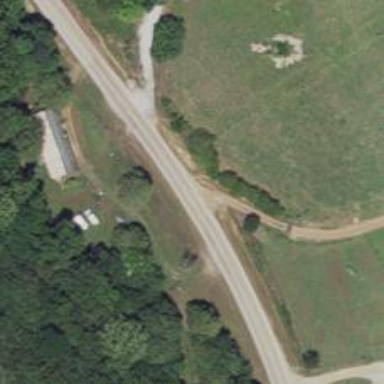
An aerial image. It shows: Tertiary road.